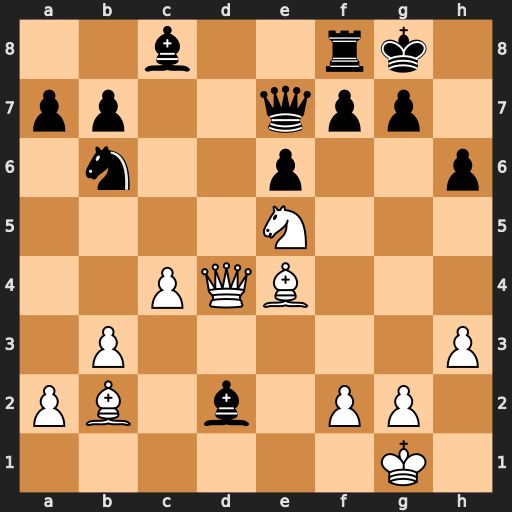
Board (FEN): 2b2rk1/pp2qpp1/1n2p2p/4N3/2PQB3/1P5P/PB1b1PP1/6K1
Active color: w
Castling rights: -
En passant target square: -
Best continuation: Nc6 Qg5 Ne7+ Kh8 Ng6+ Qxg6 Bxg6